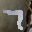
Label: 7